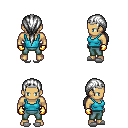
a pixel art fantasy rpg character, male body template, human, tanned skin, teal pirate shirt, teal pants, white ponytail hairstyle, silver tiara, gold gloves, white slippers, four views (front, back, left, right), 2x2 character sprite sheet, small pixel art, hard edges, no anti-aliasing